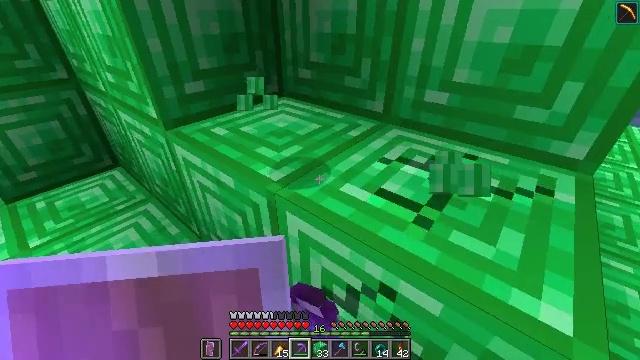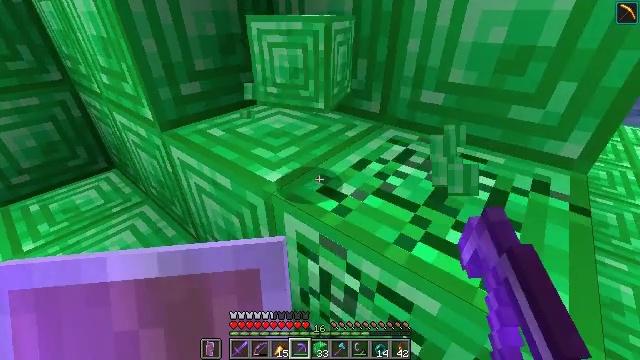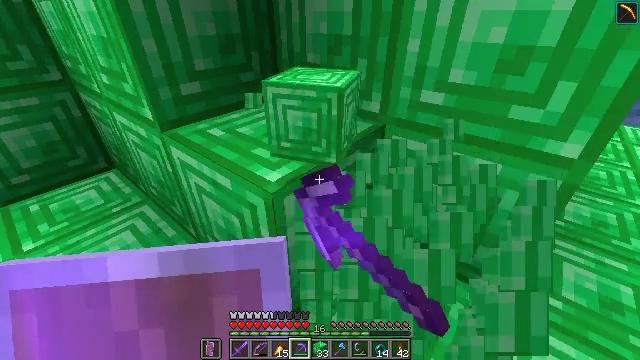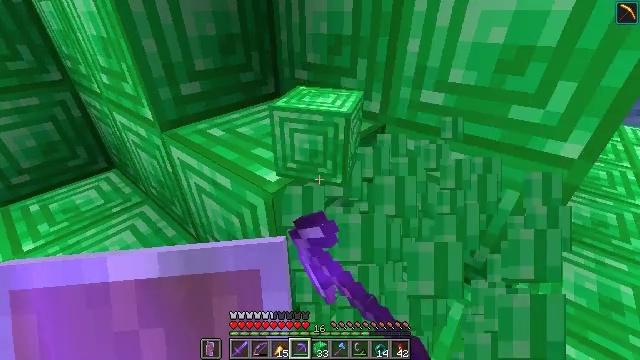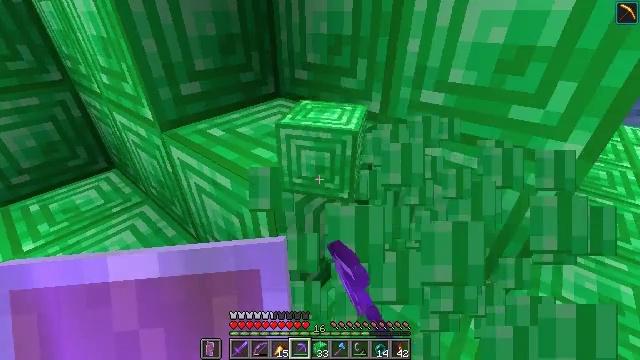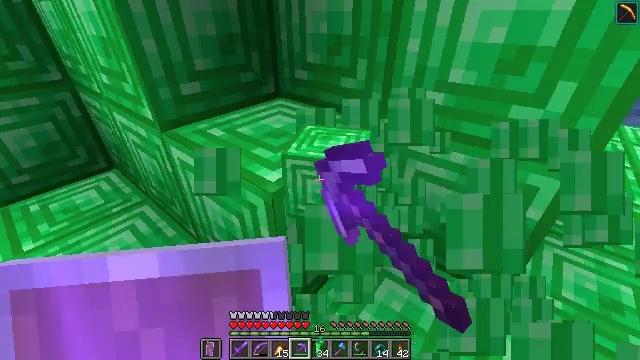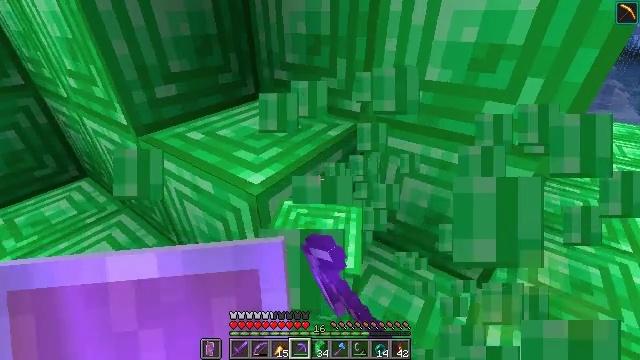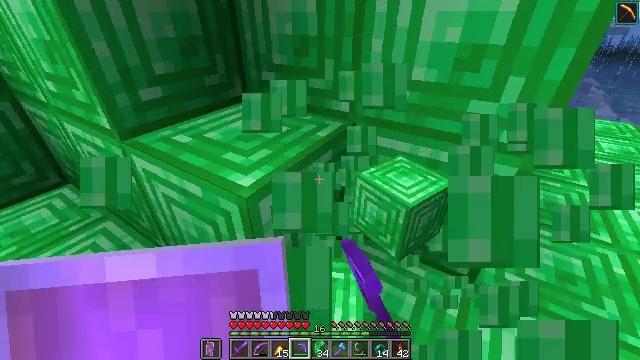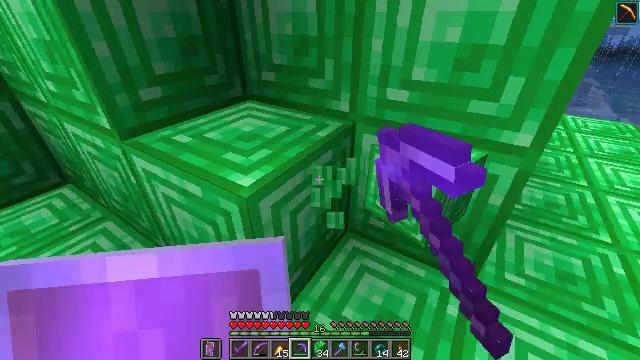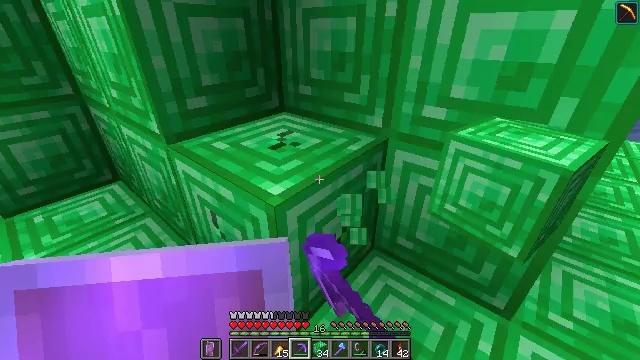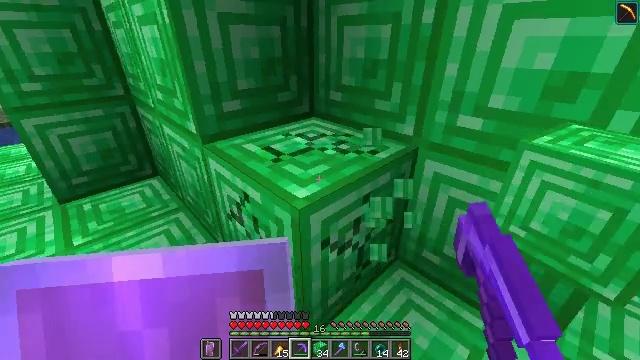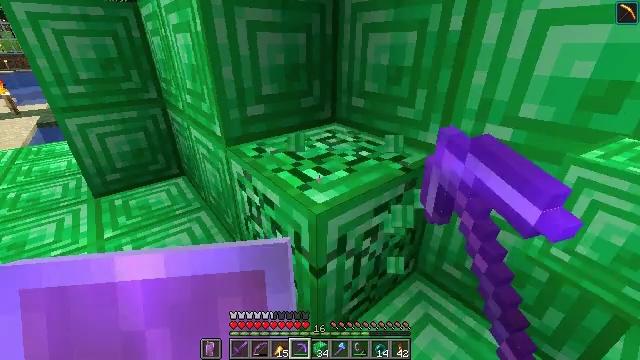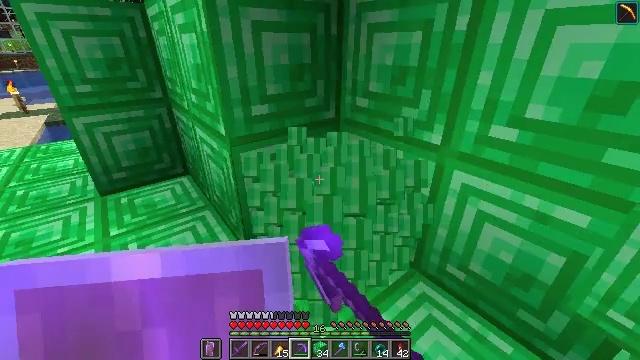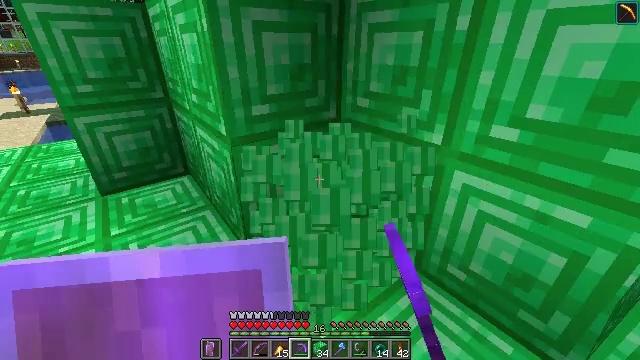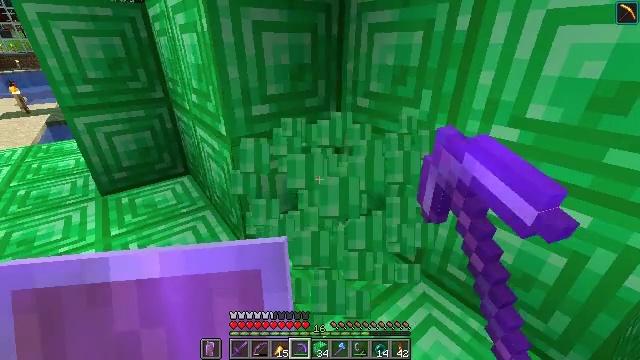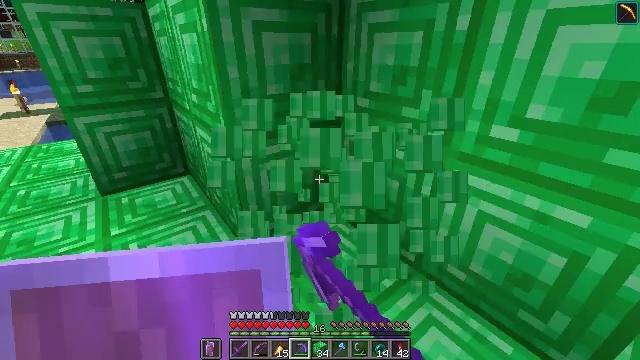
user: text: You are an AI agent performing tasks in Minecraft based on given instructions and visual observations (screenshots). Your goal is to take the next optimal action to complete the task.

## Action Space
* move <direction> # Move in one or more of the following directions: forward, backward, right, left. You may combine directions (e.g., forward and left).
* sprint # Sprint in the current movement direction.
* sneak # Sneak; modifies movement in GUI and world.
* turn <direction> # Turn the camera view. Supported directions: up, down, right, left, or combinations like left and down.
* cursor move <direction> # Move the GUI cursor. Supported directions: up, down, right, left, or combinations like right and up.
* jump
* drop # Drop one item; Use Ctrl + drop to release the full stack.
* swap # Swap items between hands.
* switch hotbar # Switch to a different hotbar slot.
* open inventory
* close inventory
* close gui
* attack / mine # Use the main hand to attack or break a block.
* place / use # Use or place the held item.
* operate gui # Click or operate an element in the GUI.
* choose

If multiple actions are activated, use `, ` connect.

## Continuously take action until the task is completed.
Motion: motion action
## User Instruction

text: Gather the emerald block from a structure.
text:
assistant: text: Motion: attack / mine
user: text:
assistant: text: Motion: attack / mine
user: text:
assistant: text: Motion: attack / mine
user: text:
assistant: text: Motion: attack / mine
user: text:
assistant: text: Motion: attack / mine
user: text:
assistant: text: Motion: turn right, attack / mine
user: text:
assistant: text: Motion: turn right, attack / mine
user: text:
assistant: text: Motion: attack / mine
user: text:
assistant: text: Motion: turn left and up, attack / mine
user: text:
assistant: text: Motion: turn left and up, attack / mine
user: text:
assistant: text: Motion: turn left and up, attack / mine
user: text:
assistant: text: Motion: attack / mine
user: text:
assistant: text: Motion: attack / mine
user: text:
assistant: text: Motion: attack / mine
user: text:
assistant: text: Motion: attack / mine
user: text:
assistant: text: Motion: attack / mine
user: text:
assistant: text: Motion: attack / mine
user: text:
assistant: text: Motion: turn left, attack / mine
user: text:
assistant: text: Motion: turn left and up, attack / mine
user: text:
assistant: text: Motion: move forward, turn left and up, attack / mine
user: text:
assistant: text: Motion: move forward, turn left and up, attack / mine
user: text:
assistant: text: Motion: move forward and move right, attack / mine
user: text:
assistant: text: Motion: move forward and move right, attack / mine
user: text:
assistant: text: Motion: move forward and move right, attack / mine
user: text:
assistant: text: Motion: move forward, attack / mine
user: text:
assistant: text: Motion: attack / mine
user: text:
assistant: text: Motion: attack / mine and use / place
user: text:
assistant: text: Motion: attack / mine and use / place
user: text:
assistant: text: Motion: attack / mine and use / place
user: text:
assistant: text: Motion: attack / mine